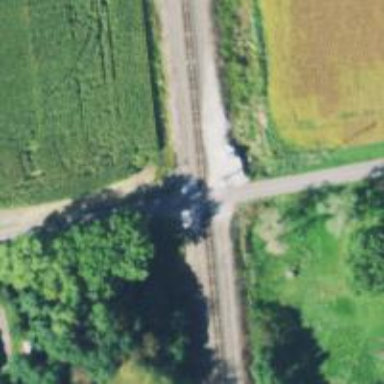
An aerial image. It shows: Level crossing along the railway.